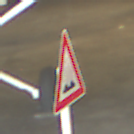
Verkehrszeichen: UnebeneFahrbahn
Umgebung: Indoor, Urban
Tageszeit: Midday
Wetter: NotSpecified
Licht: Natural
Jahreszeit: NotSpecified
Kontrast: MediumContrast